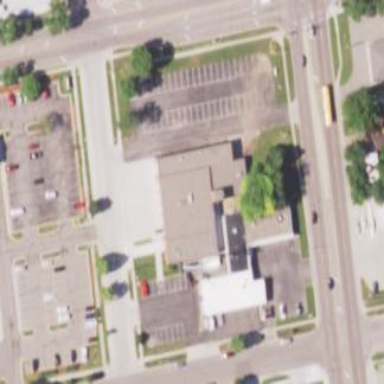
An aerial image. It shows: Public building which is fire station.